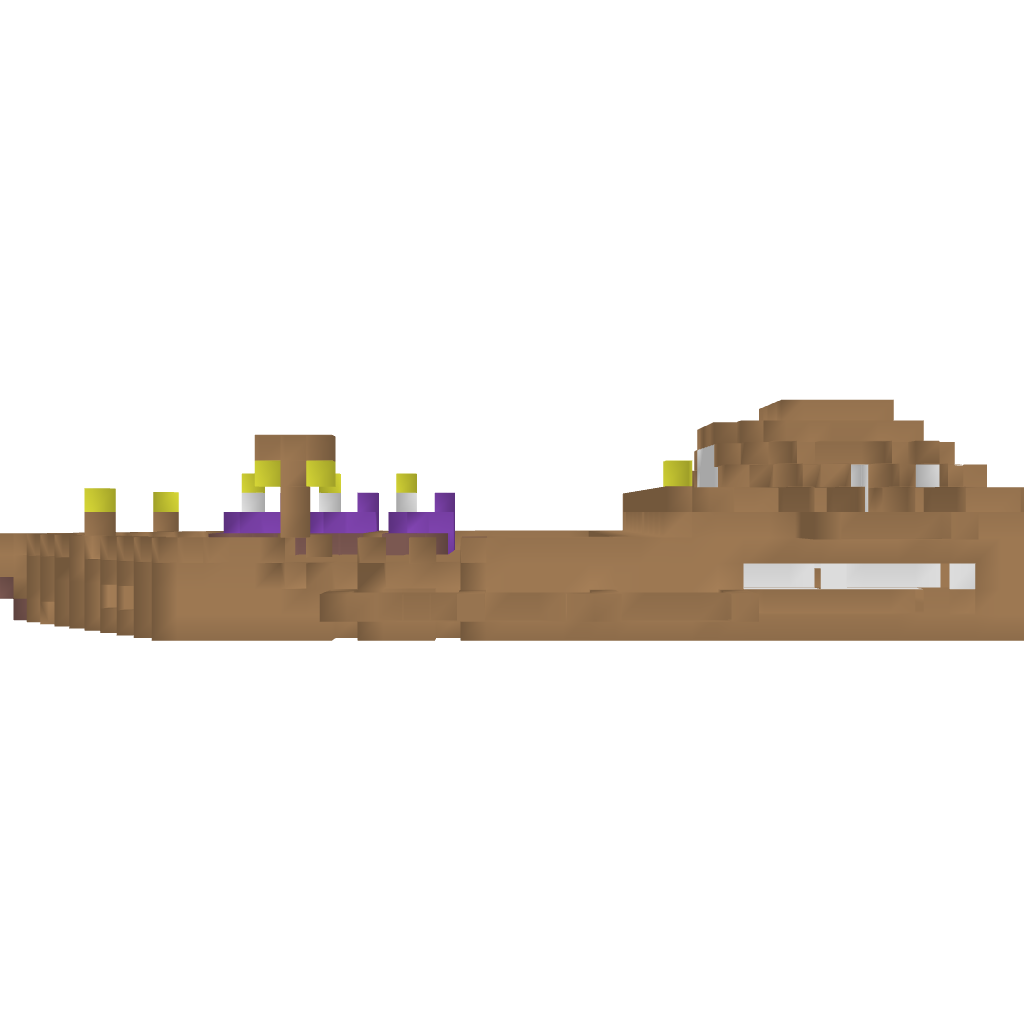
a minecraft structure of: Cannon Boat bad low quality